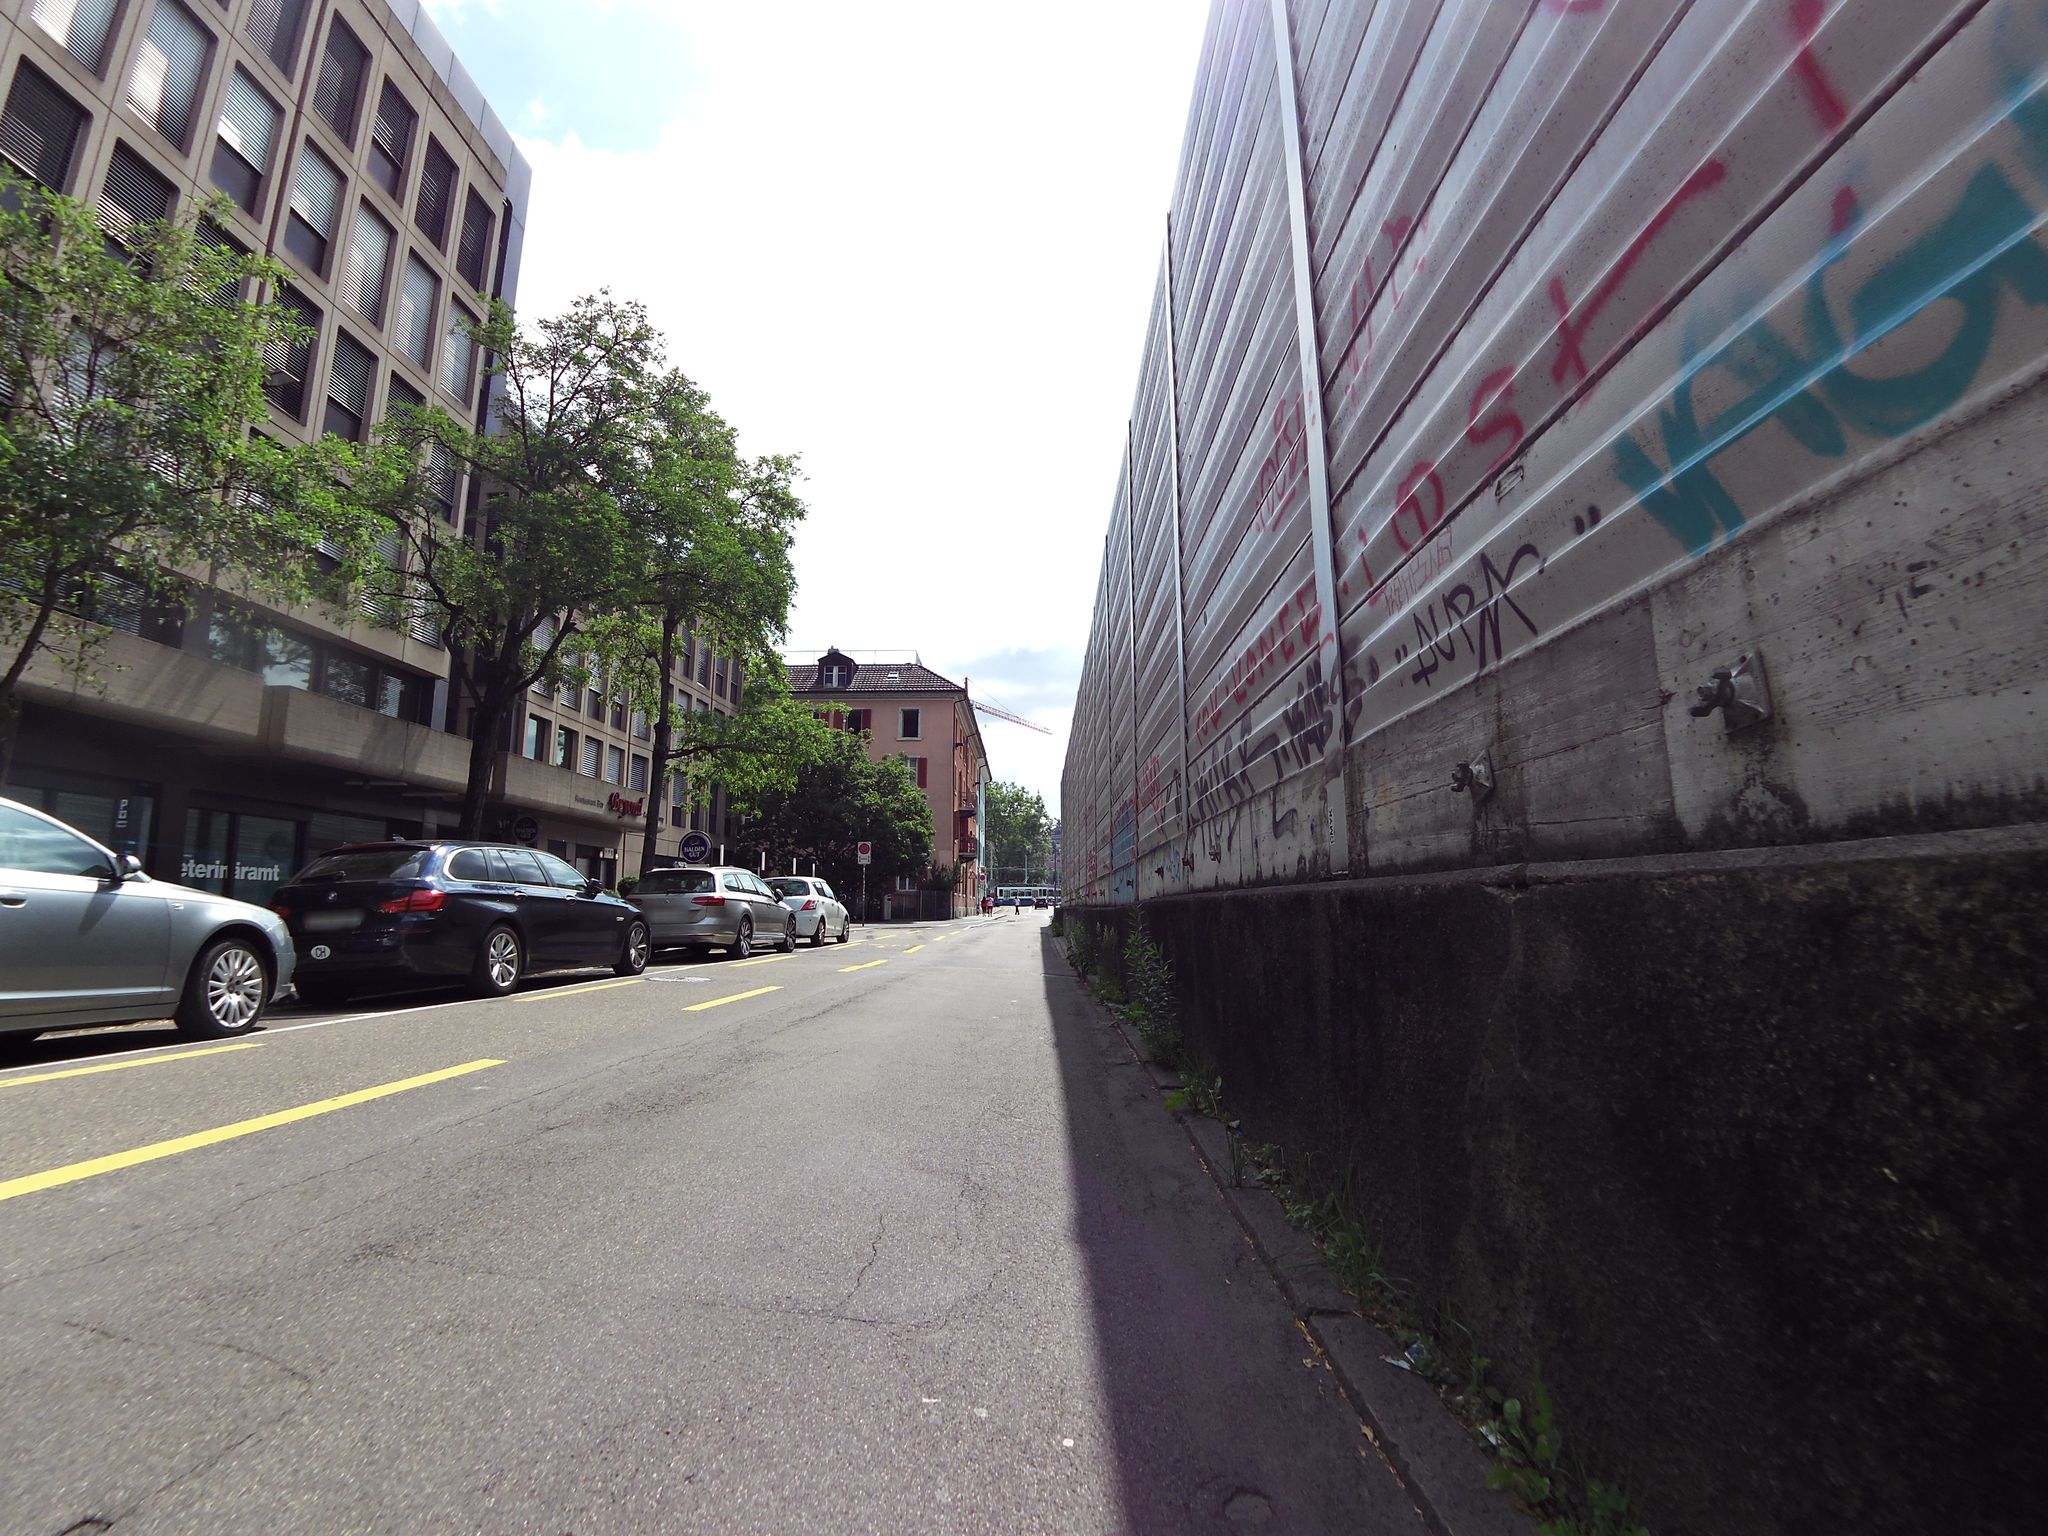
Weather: cloudy
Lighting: day
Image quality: good
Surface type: cycling surface
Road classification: residential, living_street
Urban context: urban centre
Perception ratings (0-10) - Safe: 2.99, Lively: 2.98, Beautiful: 5.15, Boring: 7.36, Depressing: 1.57, Wealthy: 1.12